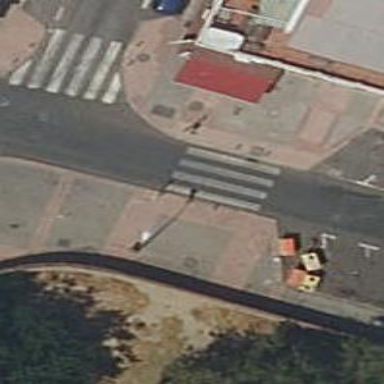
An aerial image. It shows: Asphalt footway with uncontrolled crossing. The crossing has markings.